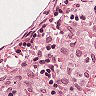
Metastatic tissue present: no